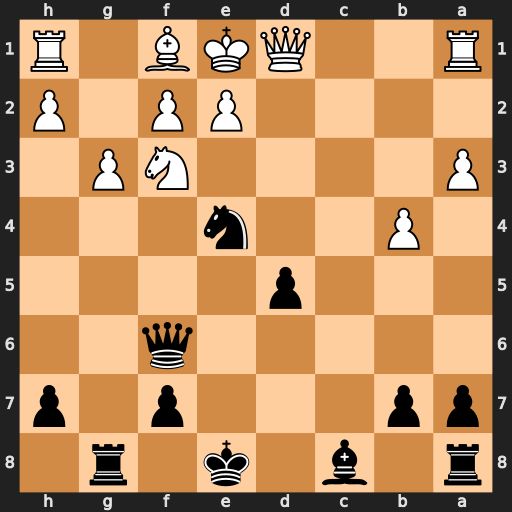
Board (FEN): r1b1k1r1/pp3p1p/5q2/3p4/1P2n3/P4NP1/4PP1P/R2QKB1R
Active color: b
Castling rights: KQq
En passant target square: -
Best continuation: Qc3+ Nd2 Nxd2 Qxd2 Qxa1+